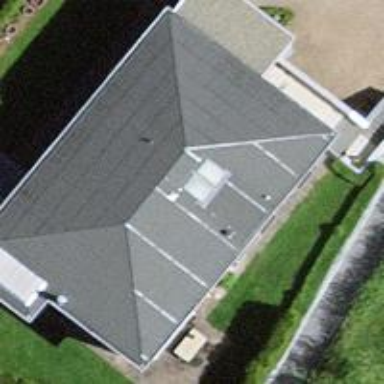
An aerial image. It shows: Building with hipped roof.